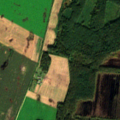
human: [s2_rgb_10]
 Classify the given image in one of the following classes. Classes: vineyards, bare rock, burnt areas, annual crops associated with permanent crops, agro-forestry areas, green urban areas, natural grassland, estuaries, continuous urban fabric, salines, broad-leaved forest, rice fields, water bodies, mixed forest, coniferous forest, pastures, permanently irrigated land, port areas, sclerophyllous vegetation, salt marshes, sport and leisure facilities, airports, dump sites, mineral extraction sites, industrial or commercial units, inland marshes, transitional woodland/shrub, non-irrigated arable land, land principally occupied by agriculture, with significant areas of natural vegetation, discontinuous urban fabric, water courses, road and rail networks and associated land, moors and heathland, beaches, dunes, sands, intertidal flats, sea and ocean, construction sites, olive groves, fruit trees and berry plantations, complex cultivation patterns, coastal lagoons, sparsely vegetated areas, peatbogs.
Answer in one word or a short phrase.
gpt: non-irrigated arable land, broad-leaved forest, peatbogs